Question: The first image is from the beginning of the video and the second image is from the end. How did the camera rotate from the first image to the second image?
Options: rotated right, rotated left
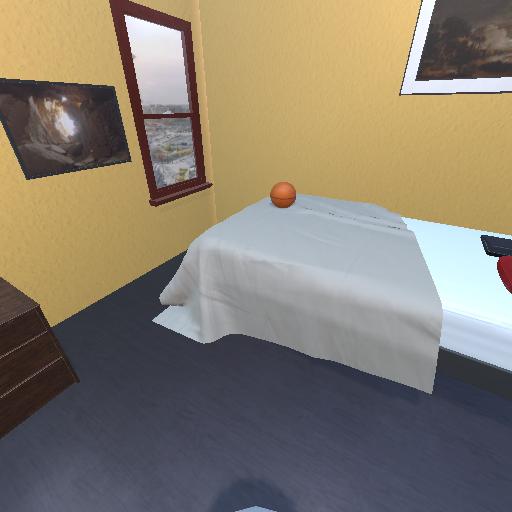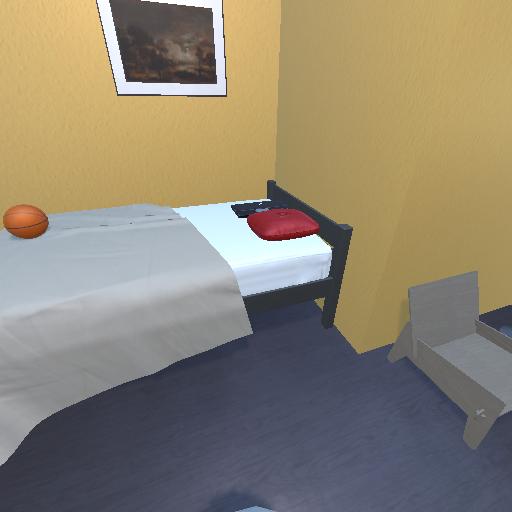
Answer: rotated right